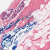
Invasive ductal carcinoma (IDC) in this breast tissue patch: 0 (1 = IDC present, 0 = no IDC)